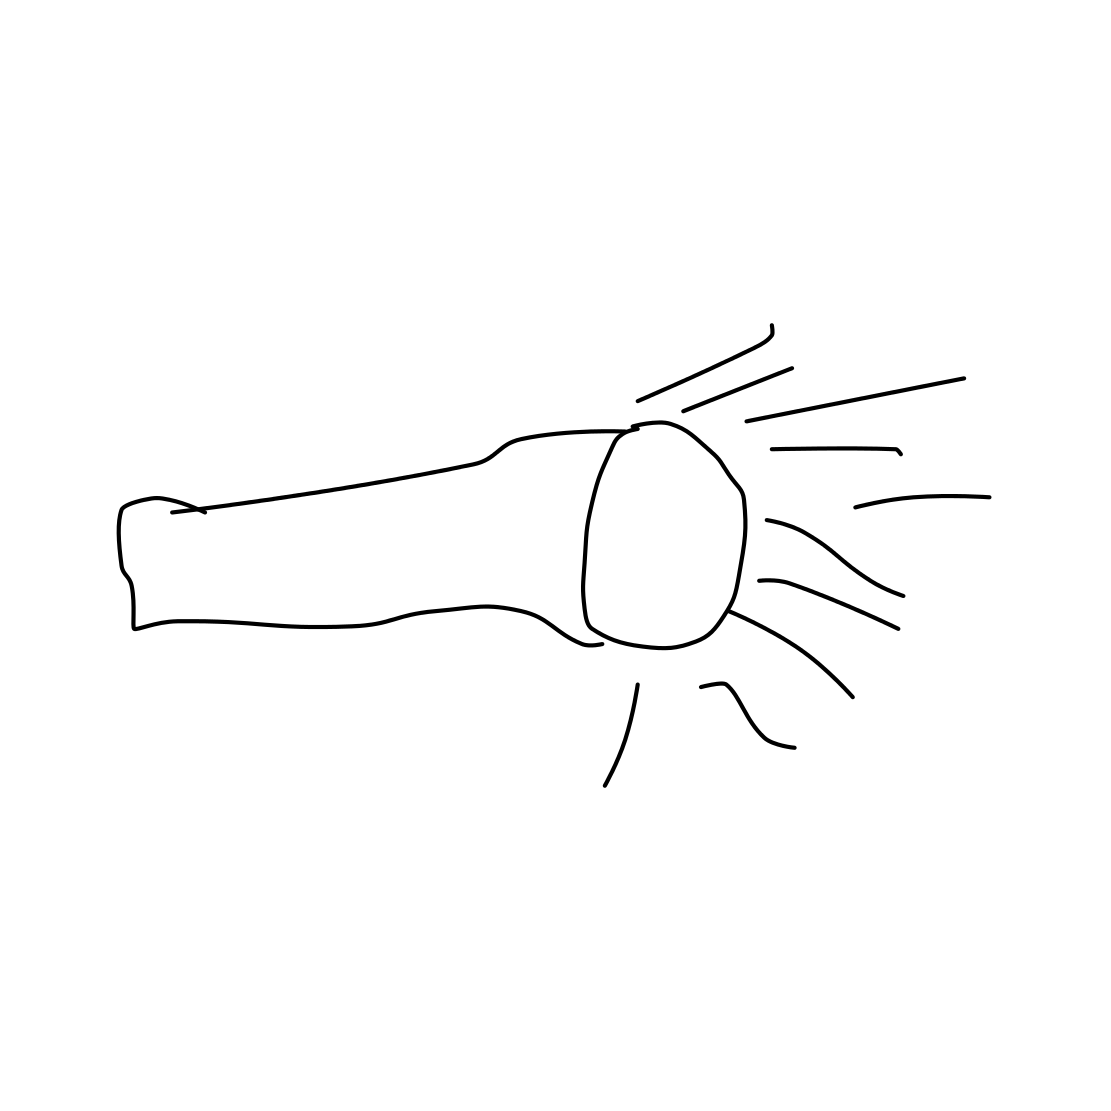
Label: flashlight